Interaction volume radius: 10 \u00c5
Interaction volume height: 10 \u00c5
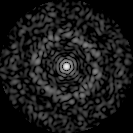
Disorder parameter: 0.8444